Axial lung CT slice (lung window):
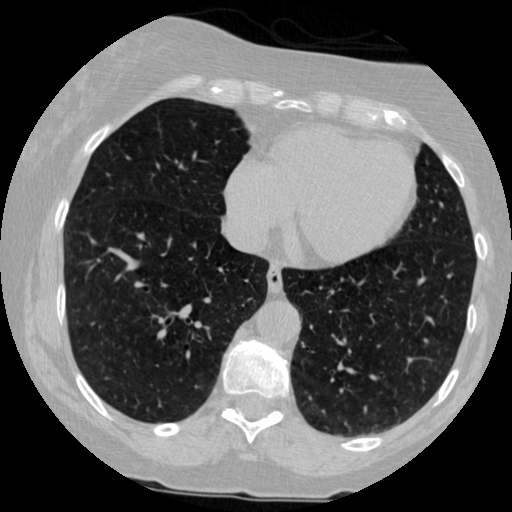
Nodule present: no